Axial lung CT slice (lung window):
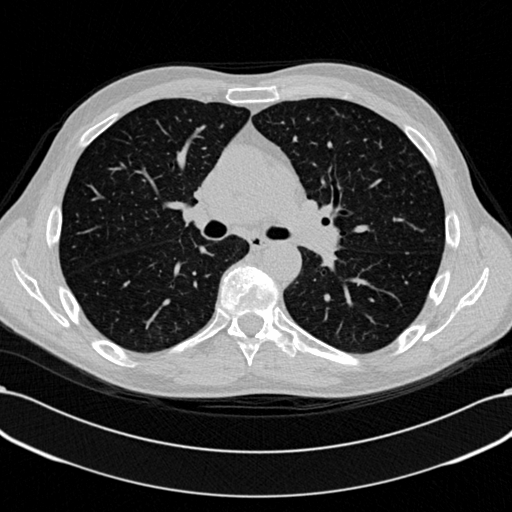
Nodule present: no